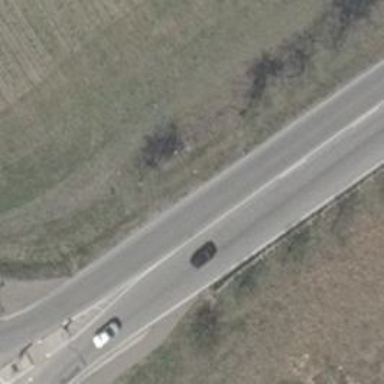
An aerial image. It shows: Secondary road with asphalt surface and lane markings.